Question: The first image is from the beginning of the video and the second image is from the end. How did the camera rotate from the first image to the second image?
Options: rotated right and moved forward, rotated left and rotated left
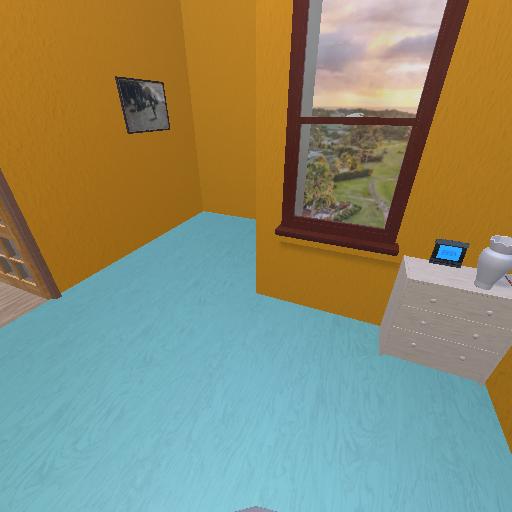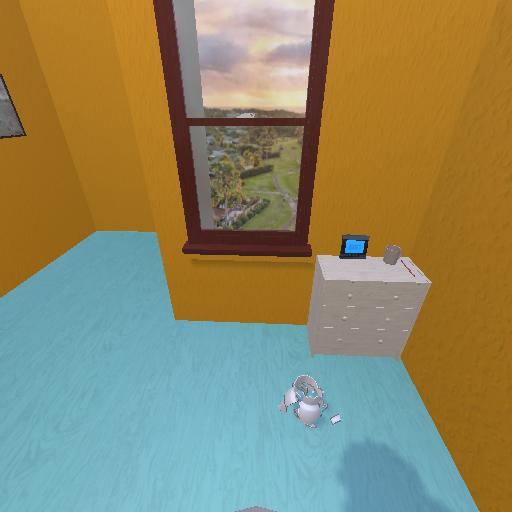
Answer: rotated right and moved forward